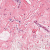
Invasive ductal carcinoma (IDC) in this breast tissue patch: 0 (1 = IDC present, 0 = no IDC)